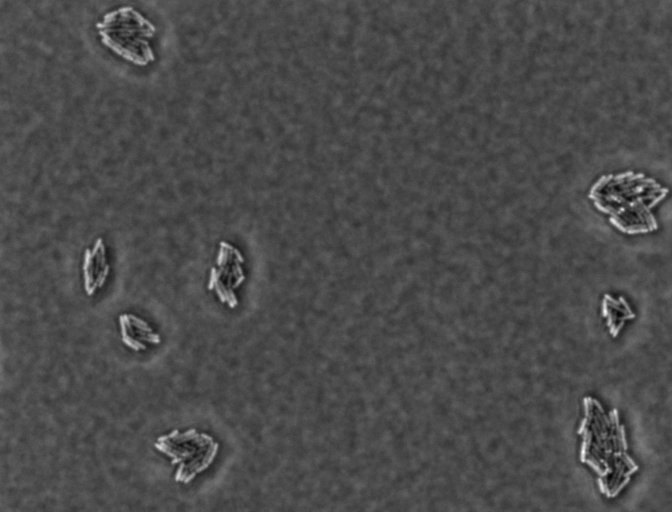
Phase contrast microscopy, 60x objective, 3 h incubation